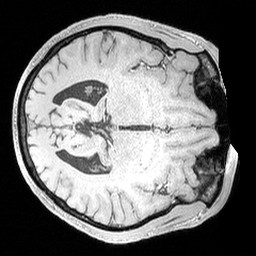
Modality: MP2RAGE
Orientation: axial
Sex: male
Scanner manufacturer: siemens
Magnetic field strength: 3 T
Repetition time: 5 s
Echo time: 0.00292 s